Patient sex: F
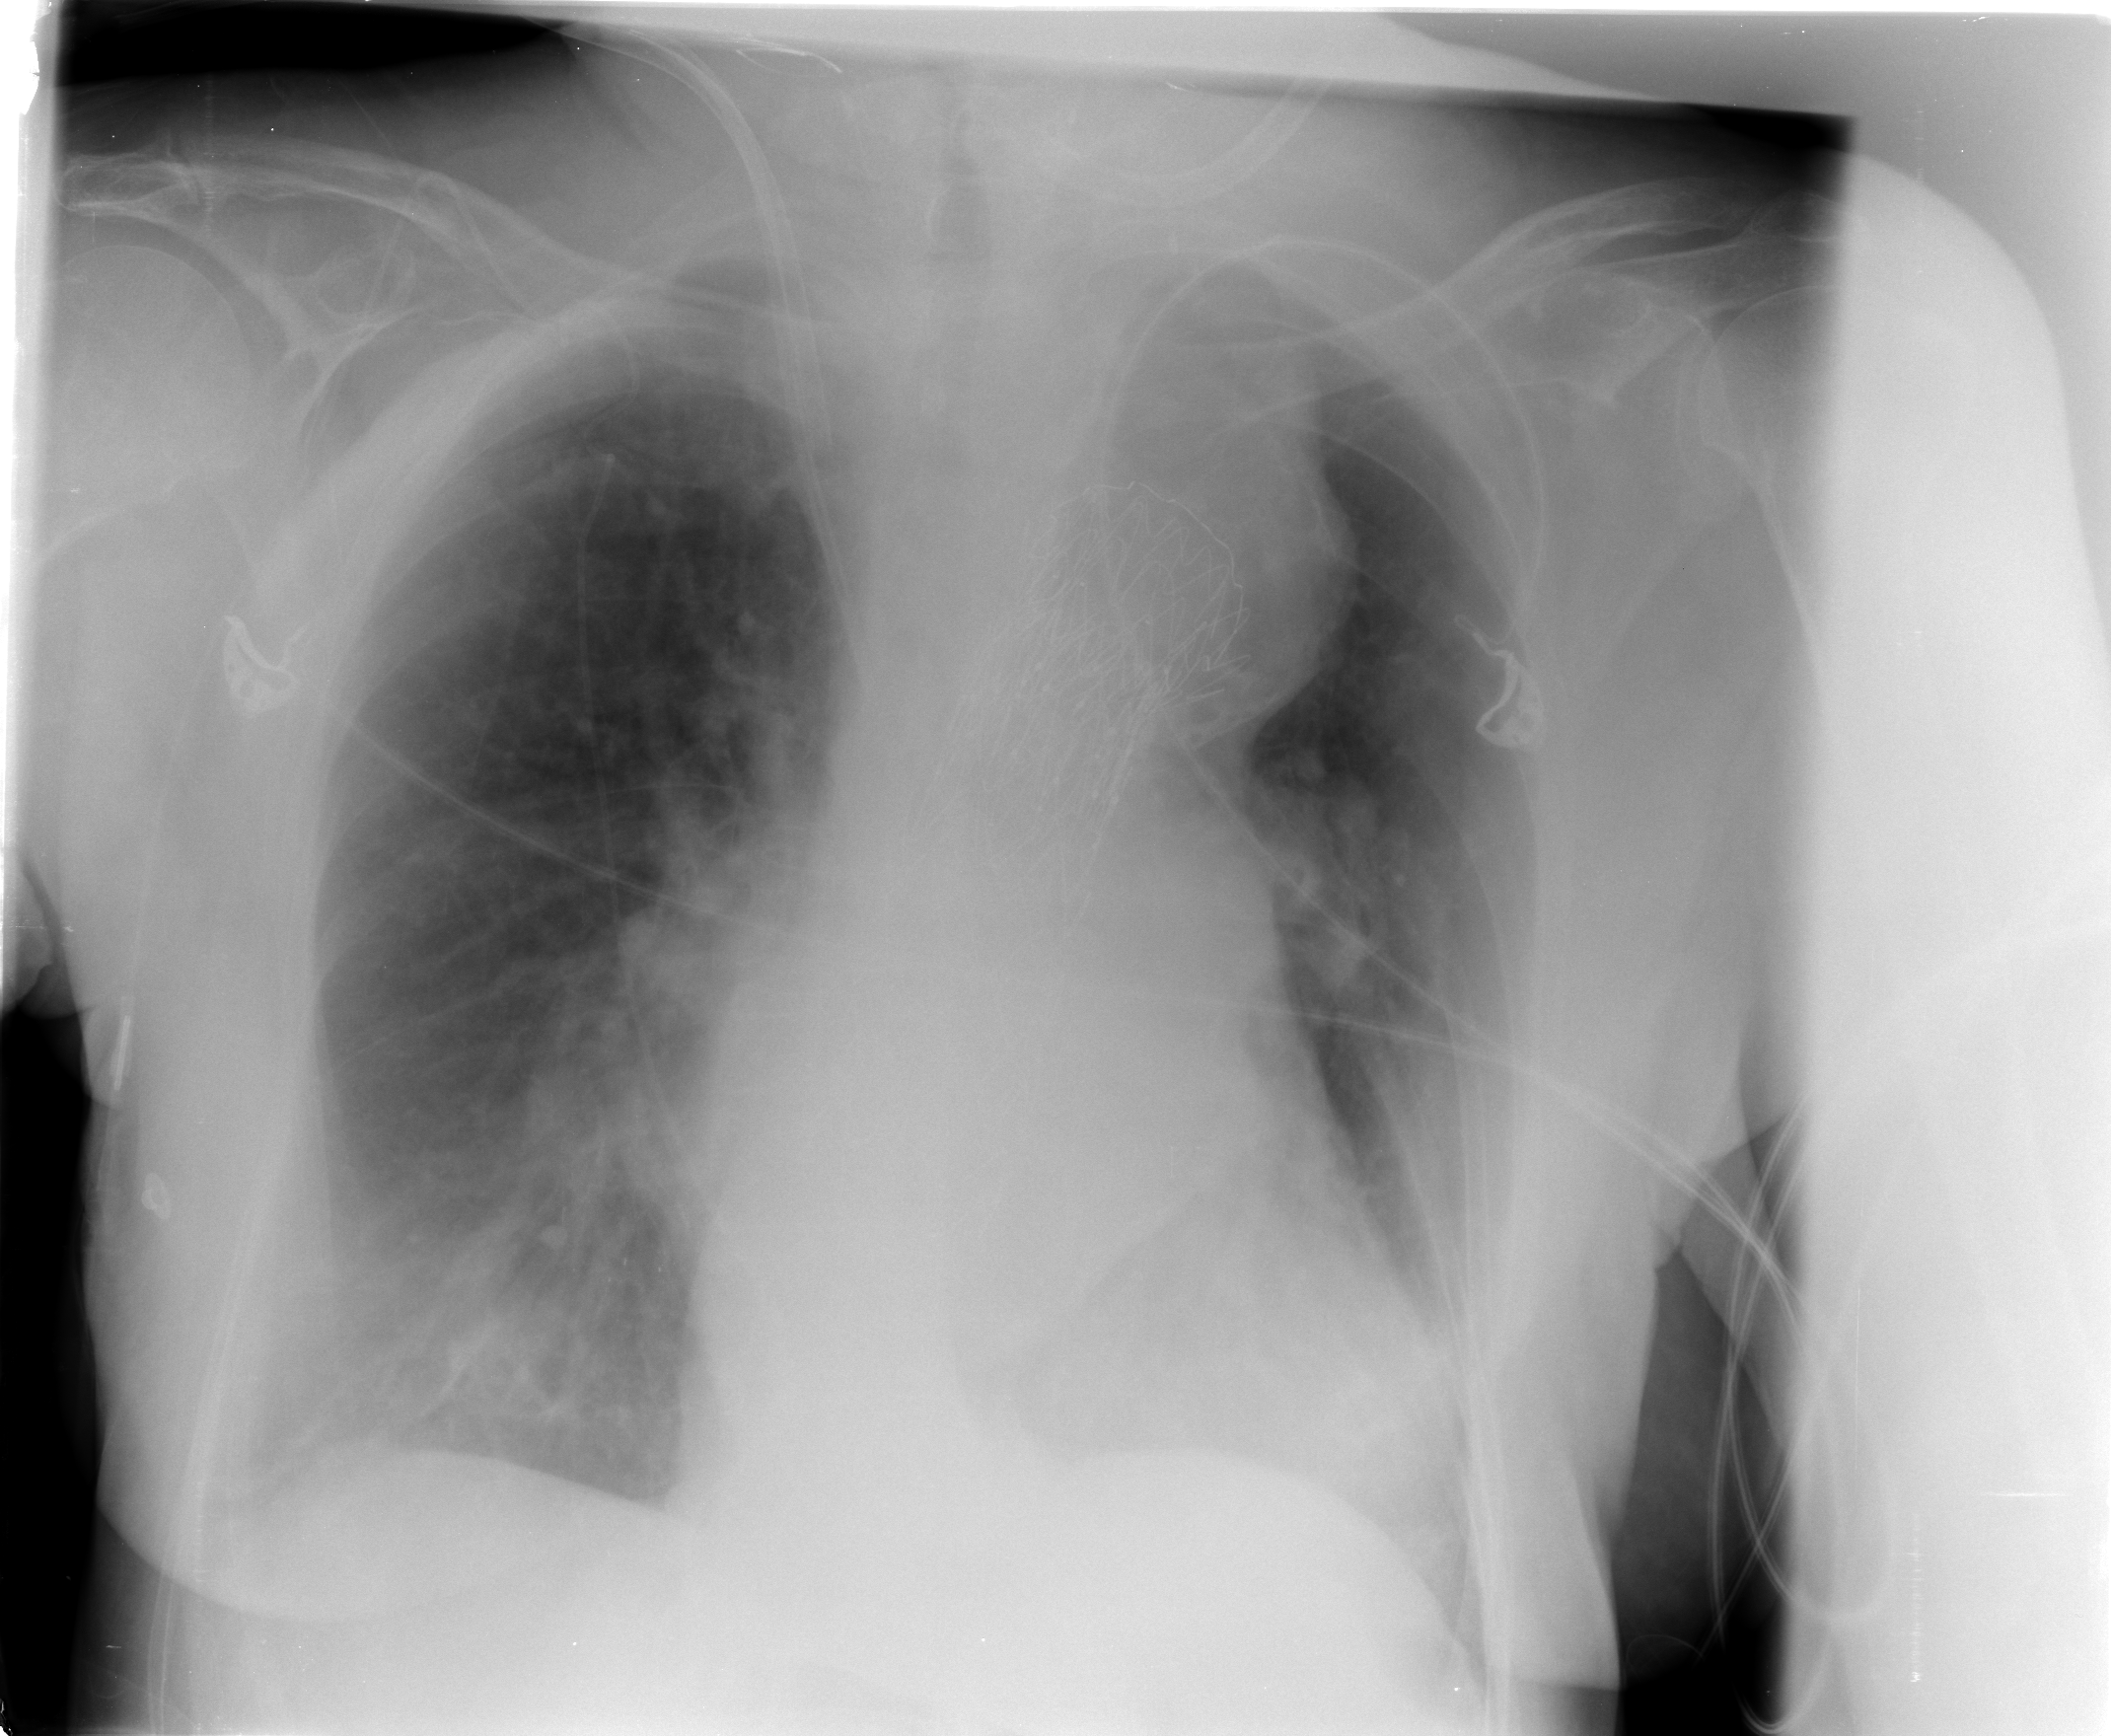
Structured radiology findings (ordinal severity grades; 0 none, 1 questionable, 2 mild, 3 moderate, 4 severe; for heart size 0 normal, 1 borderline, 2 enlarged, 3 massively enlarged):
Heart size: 1
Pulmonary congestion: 2
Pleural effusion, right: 2
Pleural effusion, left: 0
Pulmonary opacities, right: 0
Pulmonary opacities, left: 0
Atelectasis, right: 2
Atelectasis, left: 2